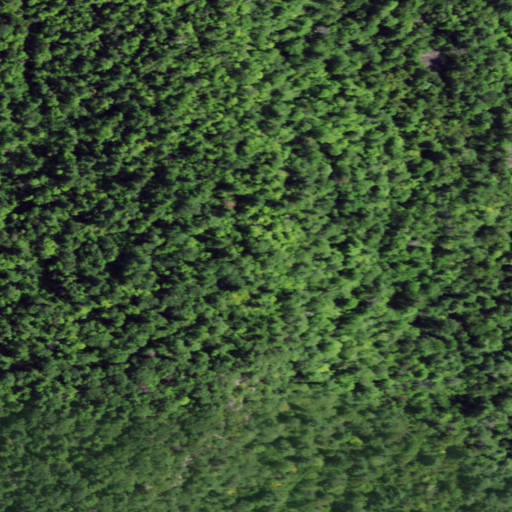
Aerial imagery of mountain in New York named Barton Mountain containing deciduous forest, evergreen forest, and mixed forest